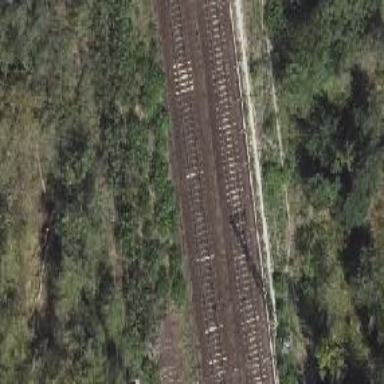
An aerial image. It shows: Historic abandoned railway on embankment.